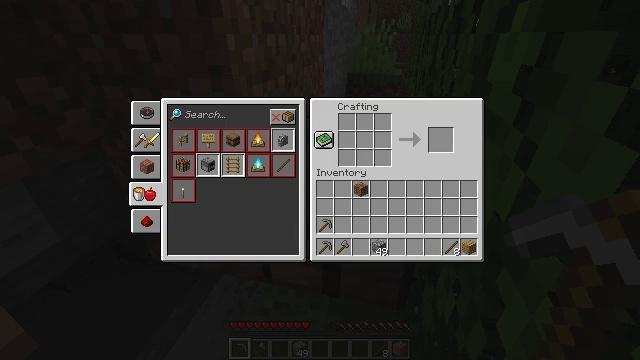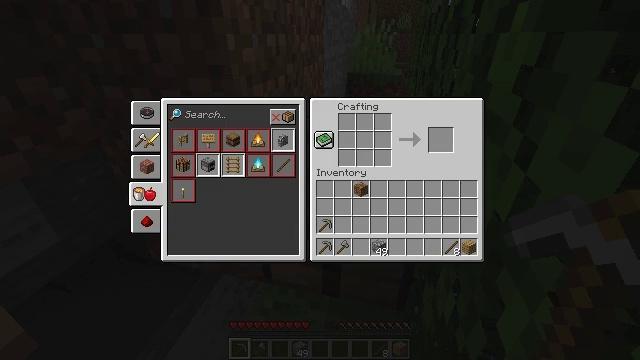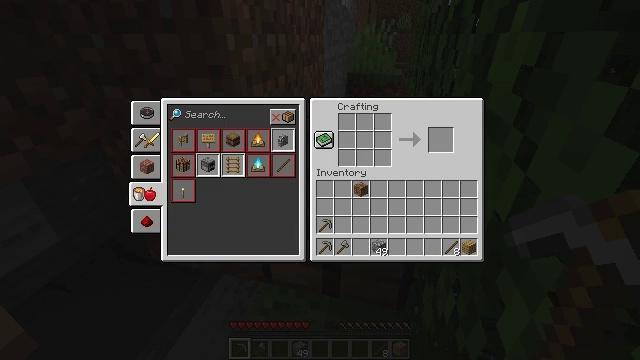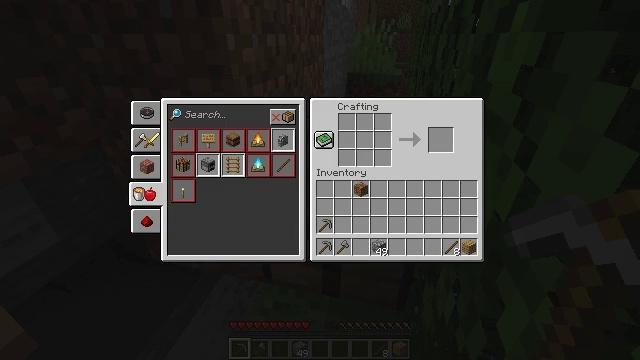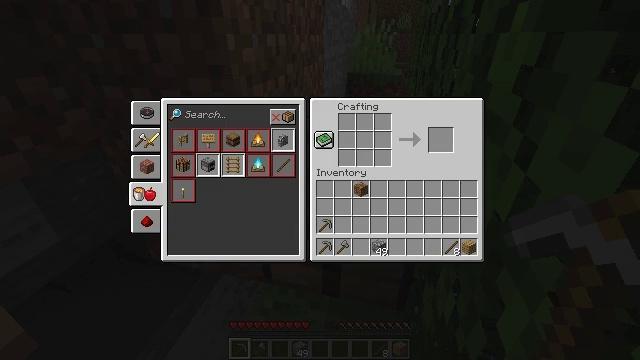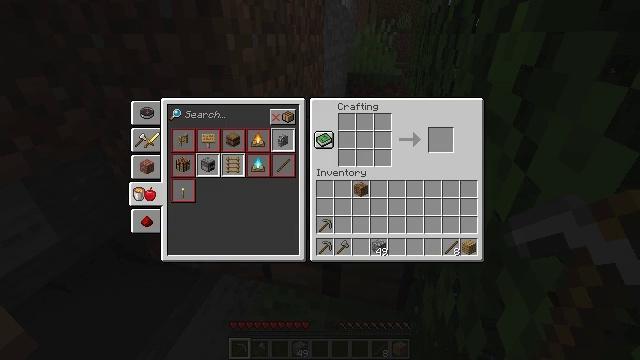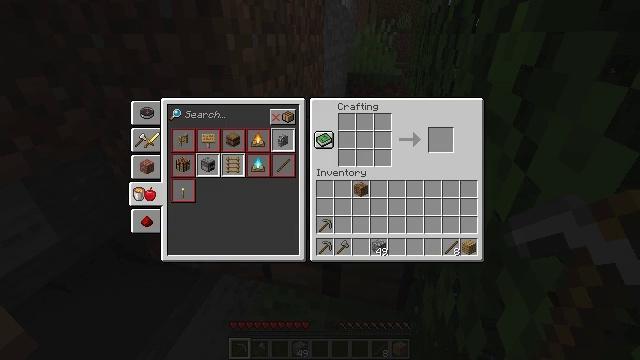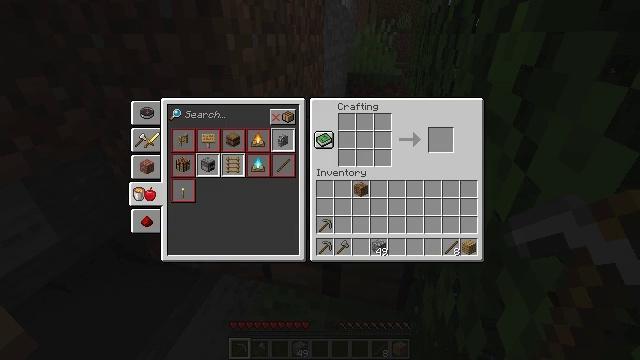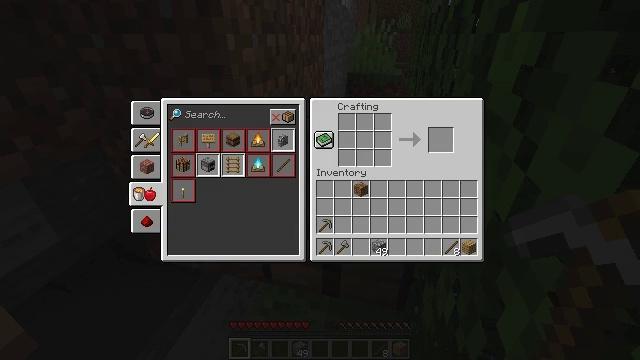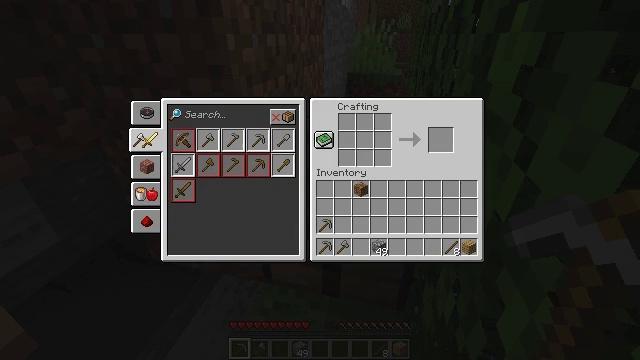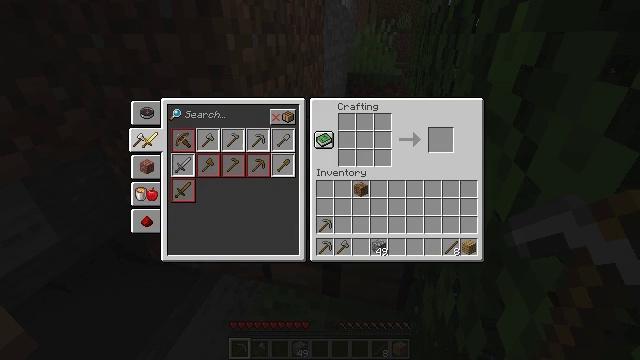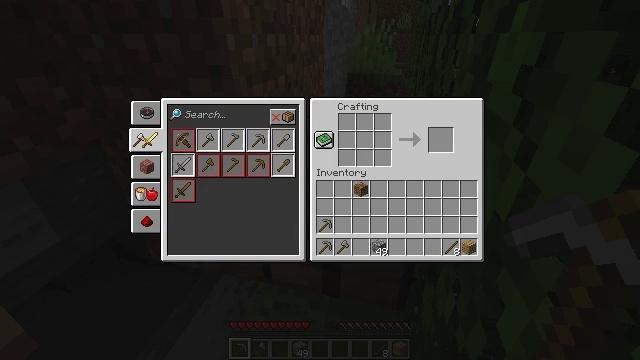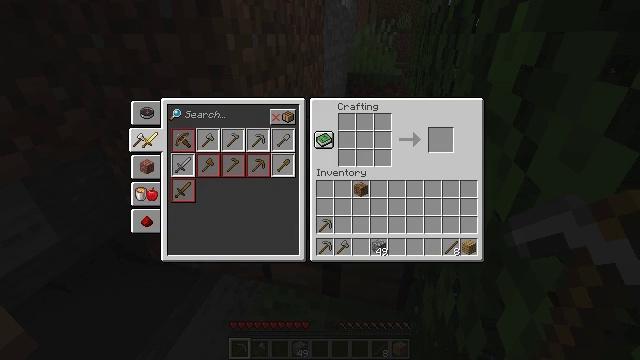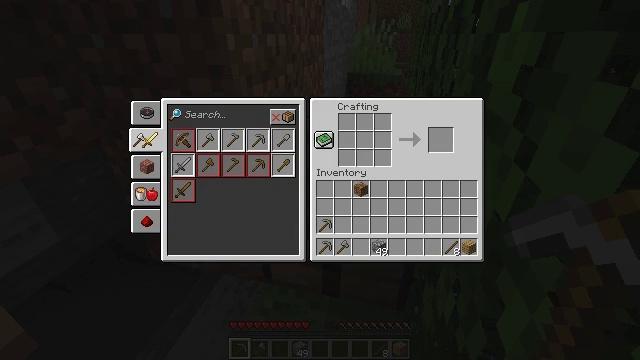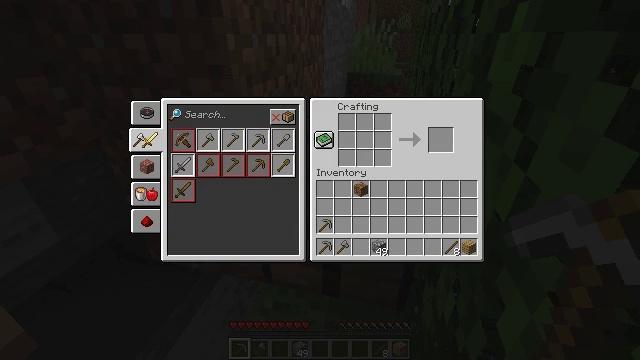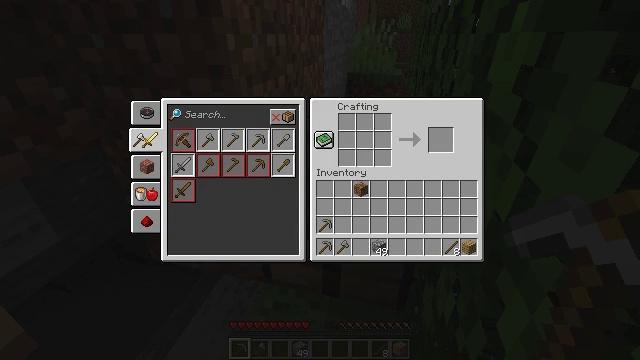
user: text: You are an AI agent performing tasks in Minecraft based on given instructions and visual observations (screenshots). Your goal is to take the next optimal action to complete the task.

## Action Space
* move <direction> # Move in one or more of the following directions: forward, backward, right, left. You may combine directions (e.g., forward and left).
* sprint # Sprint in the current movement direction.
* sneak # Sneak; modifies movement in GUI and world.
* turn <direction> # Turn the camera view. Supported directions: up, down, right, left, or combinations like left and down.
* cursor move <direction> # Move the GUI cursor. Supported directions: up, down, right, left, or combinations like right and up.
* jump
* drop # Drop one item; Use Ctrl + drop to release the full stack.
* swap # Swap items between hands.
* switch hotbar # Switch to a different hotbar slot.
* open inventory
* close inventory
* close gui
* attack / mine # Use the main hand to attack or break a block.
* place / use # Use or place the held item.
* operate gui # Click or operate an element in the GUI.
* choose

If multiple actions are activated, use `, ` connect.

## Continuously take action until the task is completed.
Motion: motion action
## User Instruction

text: Combine sticks and cobblestones to craft a stone axe.
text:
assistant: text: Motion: no_op
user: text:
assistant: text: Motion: no_op
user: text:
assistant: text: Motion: no_op
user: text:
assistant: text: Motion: no_op
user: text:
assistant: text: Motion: no_op
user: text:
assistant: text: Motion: cursor move up
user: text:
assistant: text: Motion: cursor move up
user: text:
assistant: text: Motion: no_op
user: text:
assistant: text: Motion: operate gui
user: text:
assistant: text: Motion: operate gui
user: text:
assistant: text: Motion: operate gui
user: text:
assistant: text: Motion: no_op
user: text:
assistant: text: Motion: no_op
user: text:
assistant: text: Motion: no_op
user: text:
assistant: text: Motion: cursor move right
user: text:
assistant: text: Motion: cursor move right and down
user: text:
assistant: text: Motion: cursor move right
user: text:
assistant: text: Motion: cursor move right
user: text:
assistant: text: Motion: cursor move right
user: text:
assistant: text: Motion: no_op
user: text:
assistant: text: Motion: no_op
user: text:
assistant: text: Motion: no_op
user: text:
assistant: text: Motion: no_op
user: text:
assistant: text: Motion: cursor move left
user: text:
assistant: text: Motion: no_op
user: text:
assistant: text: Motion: no_op
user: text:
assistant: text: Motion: no_op
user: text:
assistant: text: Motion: no_op
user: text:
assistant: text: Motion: no_op
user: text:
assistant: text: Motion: no_op